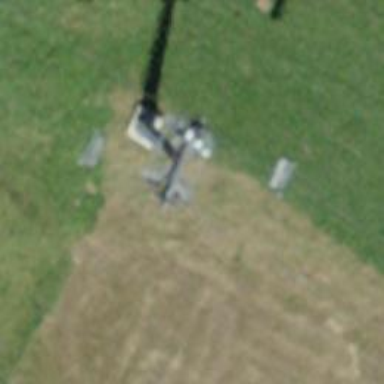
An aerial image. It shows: Pylon used for aerialway.